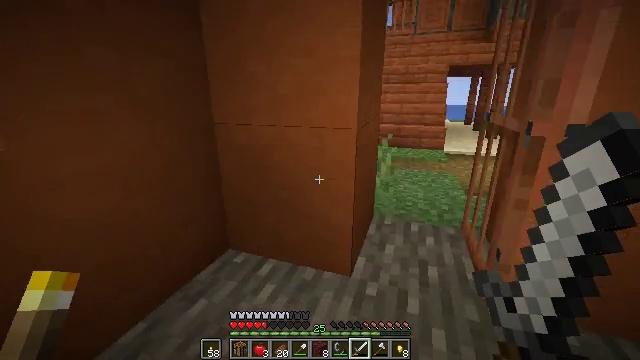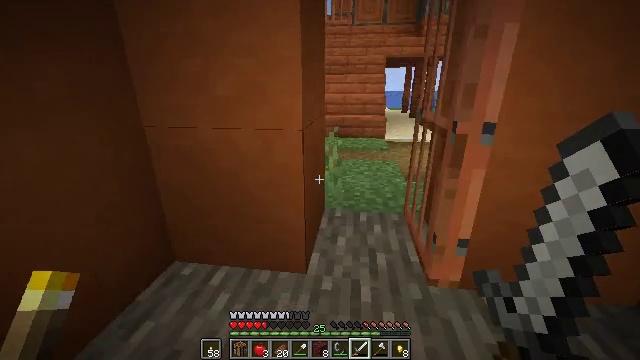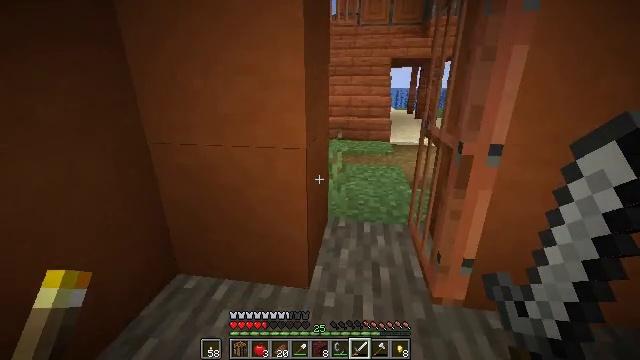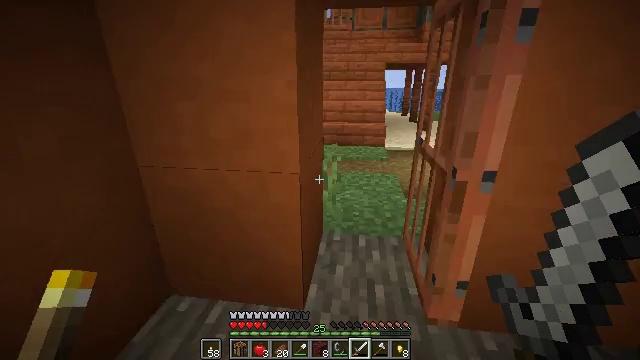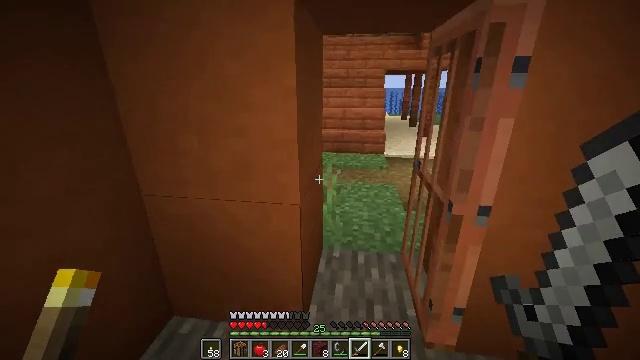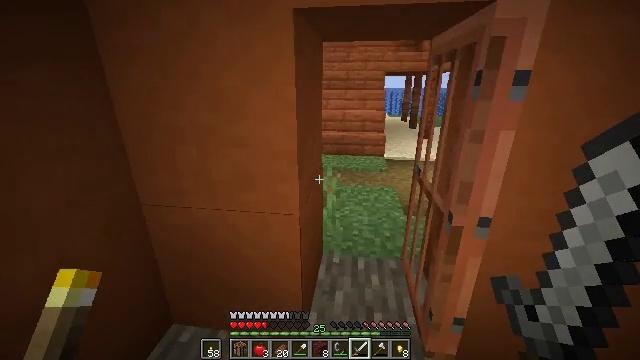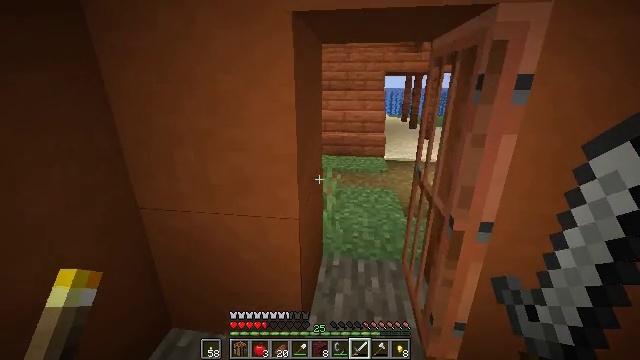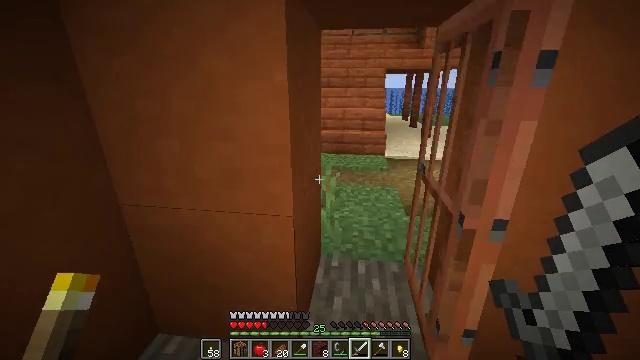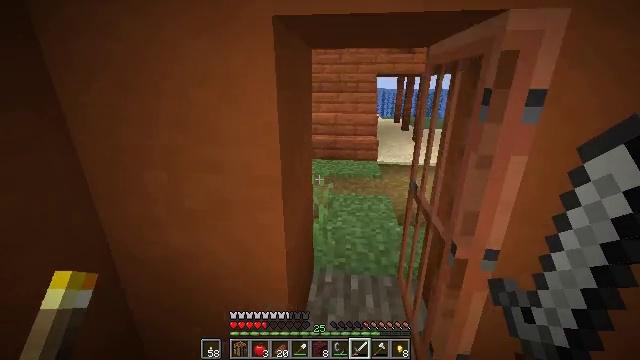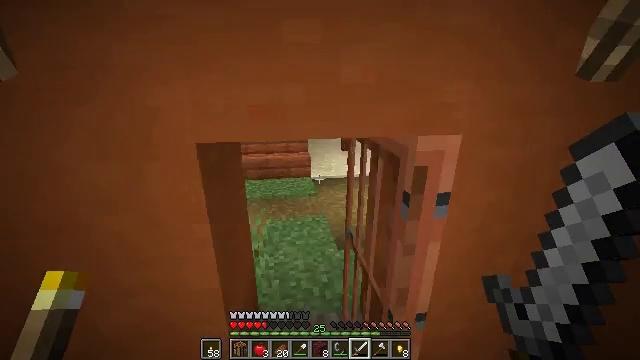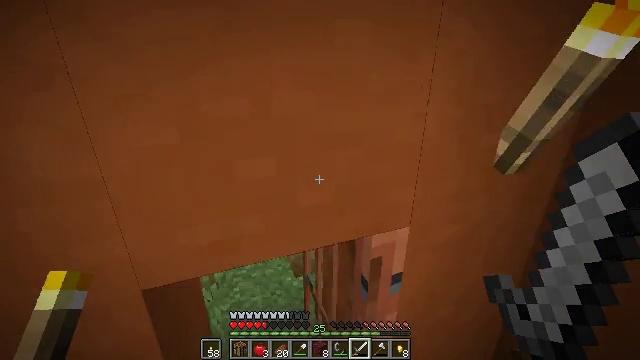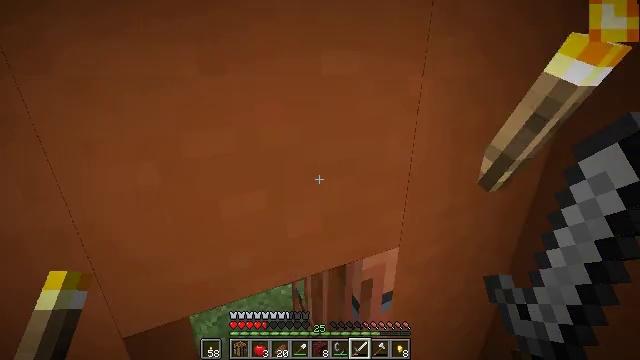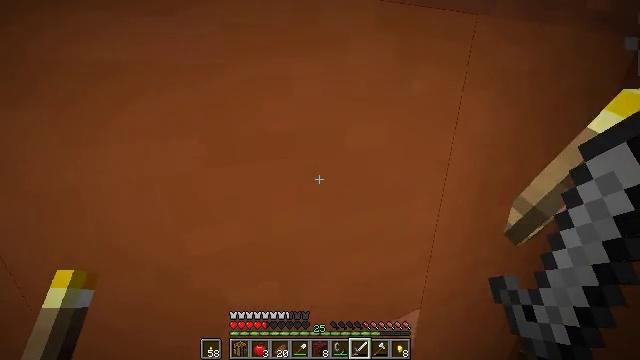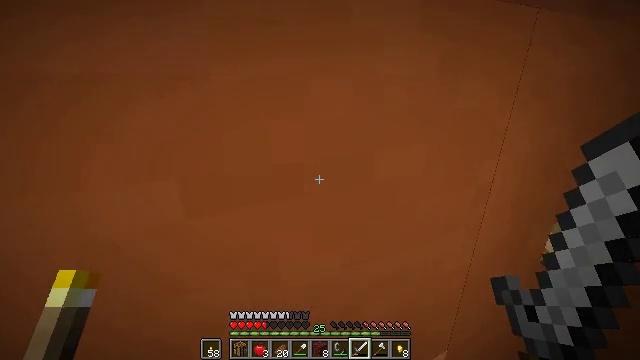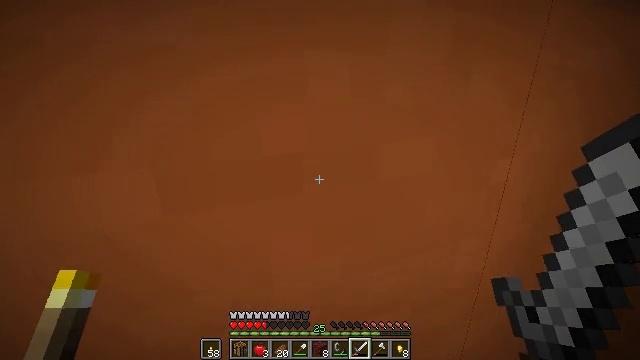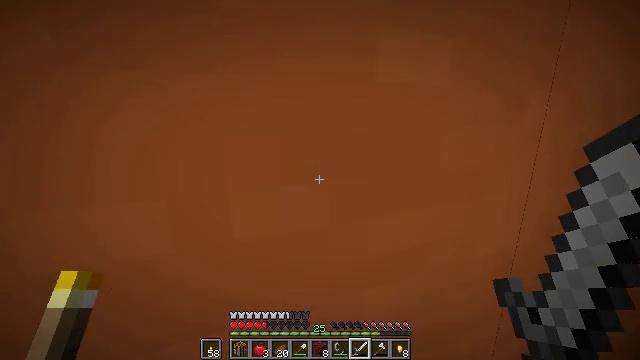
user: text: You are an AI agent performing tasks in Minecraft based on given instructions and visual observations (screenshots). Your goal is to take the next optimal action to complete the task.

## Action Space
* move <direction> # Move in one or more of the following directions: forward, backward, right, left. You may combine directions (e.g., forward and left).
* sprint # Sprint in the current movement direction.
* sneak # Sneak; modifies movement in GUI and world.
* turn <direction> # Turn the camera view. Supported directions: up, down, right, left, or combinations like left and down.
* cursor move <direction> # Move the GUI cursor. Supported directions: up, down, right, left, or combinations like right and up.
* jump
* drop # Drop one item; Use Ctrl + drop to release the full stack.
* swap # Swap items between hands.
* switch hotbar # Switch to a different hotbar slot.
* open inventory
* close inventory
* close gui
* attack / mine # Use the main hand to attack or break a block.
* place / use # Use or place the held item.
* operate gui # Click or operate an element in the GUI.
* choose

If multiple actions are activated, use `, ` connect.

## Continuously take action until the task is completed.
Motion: motion action
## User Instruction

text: Craft a diamond sword.
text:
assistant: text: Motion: move forward, turn right and down, jump
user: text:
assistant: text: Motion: move forward, turn left, jump
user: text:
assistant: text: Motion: move forward, turn right, jump
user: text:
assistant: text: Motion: move forward, jump
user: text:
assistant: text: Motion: move forward, jump
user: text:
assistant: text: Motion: move forward, jump
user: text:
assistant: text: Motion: move forward, jump
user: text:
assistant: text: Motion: move forward, turn right, jump
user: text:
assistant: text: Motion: move forward, turn right
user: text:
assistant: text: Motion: move forward, turn right
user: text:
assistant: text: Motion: move forward, turn right
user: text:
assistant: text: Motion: move forward
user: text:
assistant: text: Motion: move forward
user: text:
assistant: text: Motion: move forward, turn up
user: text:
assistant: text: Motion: move forward and move right, turn left and up
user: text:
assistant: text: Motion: move forward and move right, turn left and up
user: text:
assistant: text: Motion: move forward, turn left and up
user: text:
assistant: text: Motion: move forward, turn left and up
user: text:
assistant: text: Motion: move forward, turn left
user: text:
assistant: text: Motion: move forward
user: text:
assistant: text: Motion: move forward, sprint
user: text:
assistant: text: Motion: move forward, sprint
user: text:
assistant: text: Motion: move forward, sprint
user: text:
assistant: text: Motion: move forward, sprint
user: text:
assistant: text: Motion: move forward
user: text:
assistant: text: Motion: move forward, turn up
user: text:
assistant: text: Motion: move forward, sprint, turn up
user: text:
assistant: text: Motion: move forward, sprint, turn left and up
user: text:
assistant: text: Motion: move forward, sprint, turn left and up
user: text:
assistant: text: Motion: move forward, sprint, turn left and up